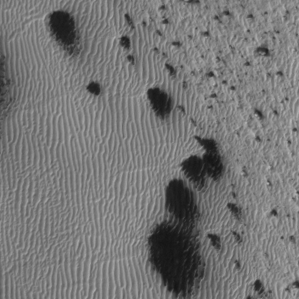
Label: frost